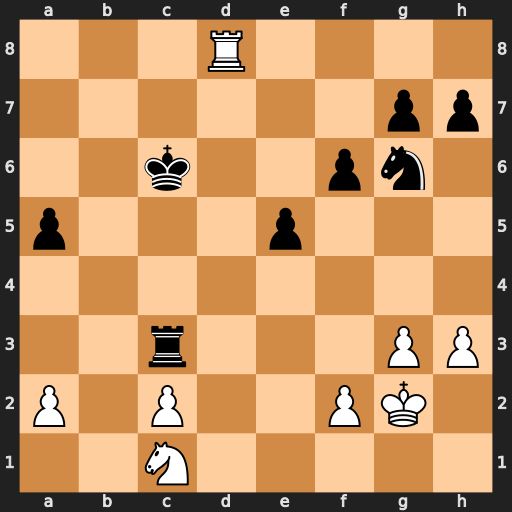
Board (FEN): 3R4/6pp/2k2pn1/p3p3/8/2r3PP/P1P2PK1/2N5
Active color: w
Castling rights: -
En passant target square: -
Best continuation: Rc8+ Kb6 Rxc3